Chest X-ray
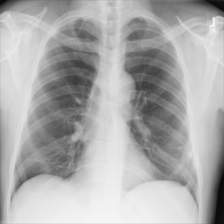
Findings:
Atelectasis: negative
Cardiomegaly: negative
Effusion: negative
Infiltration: negative
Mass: negative
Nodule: negative
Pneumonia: negative
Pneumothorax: negative
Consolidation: negative
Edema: negative
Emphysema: negative
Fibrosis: negative
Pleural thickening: negative
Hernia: negative